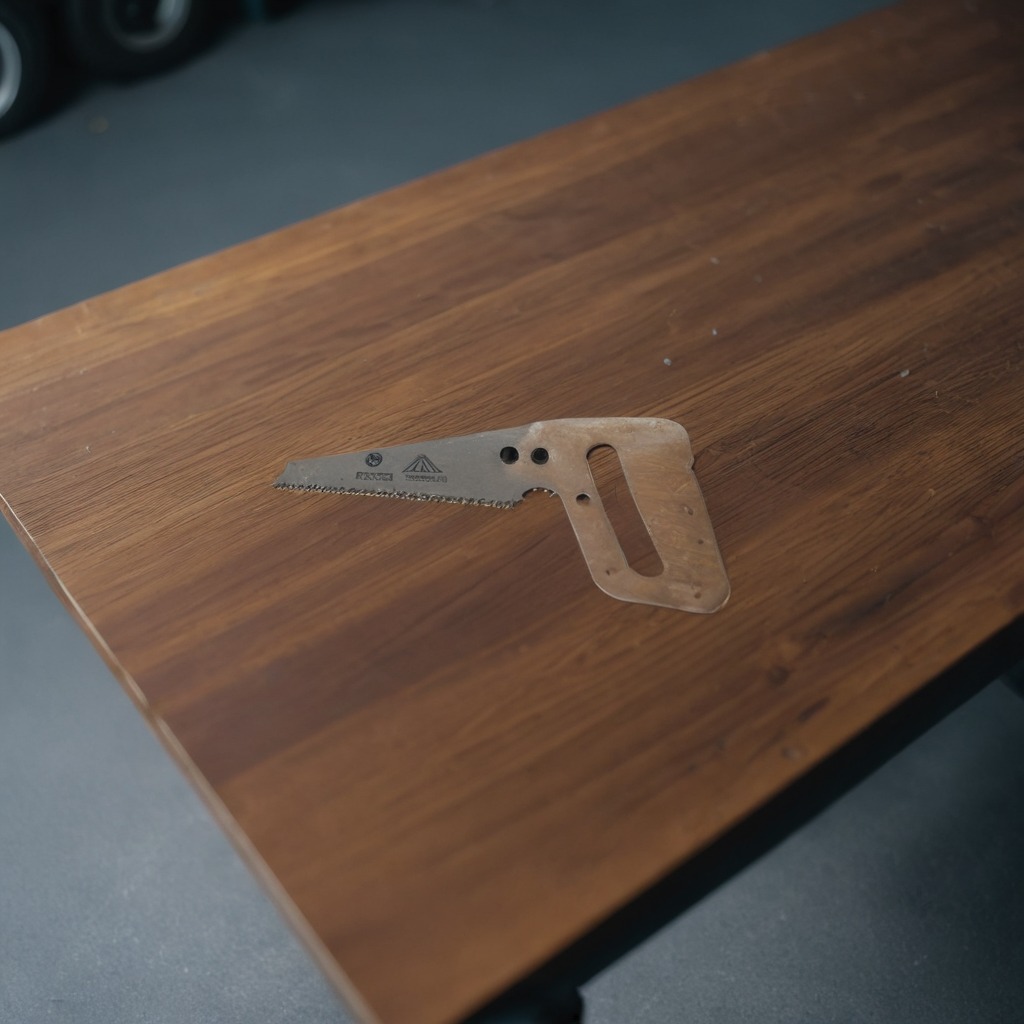
A handheld metal saw lies on the table.